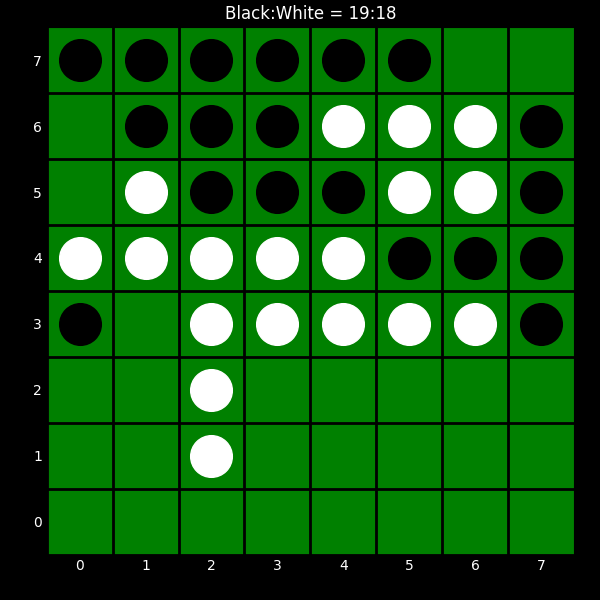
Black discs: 19
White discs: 18